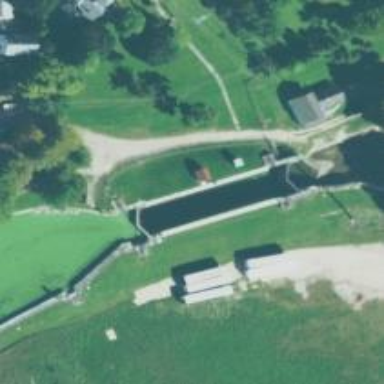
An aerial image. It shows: Lock gate on waterway.